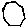
Label: hexagon